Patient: sex M, age 42
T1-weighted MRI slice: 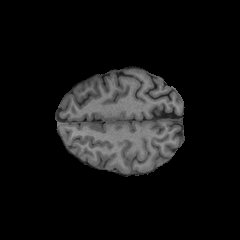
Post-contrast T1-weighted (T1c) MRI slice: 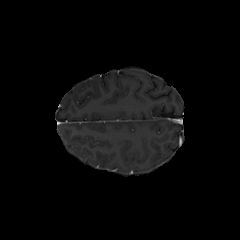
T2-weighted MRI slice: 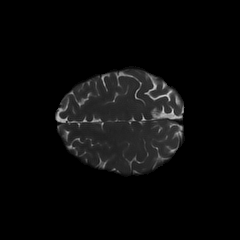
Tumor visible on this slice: no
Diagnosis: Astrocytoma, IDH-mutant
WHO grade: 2